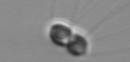
Label: Chaetoceros